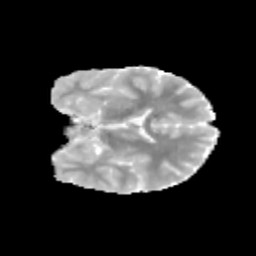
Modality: MD
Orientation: coronal
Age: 10
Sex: male
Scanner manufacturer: siemens
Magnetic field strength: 3 T
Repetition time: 3.8 s
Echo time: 0.07 s